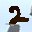
Label: 2